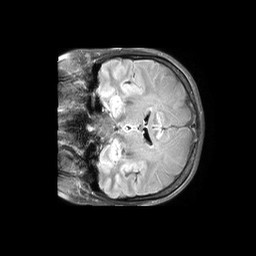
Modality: FLAIR
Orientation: coronal
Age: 52
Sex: female
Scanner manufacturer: philips
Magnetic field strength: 3 T
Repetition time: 11 s
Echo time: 0.12 s